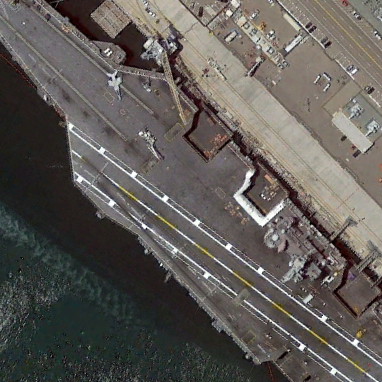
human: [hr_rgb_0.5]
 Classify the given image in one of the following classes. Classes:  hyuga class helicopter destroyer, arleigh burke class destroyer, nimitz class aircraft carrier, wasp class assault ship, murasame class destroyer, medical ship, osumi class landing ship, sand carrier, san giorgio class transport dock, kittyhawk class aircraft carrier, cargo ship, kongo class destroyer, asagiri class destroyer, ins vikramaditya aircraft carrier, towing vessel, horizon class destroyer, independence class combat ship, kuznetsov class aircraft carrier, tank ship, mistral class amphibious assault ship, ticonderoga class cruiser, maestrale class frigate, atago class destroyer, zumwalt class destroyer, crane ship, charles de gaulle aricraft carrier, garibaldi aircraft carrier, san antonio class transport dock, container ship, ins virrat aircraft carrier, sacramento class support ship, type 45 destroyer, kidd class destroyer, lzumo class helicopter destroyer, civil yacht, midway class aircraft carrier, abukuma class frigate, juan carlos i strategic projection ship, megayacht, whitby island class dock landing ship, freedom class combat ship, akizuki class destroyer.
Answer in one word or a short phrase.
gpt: Nimitz class aircraft carrier